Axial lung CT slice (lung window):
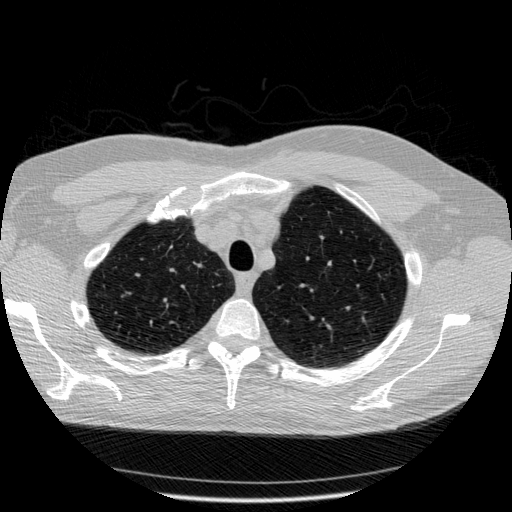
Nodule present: no